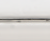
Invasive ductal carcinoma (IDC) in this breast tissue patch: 0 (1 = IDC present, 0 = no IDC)